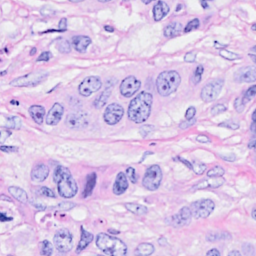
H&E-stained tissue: Breast